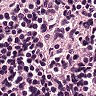
Metastatic tissue present: no